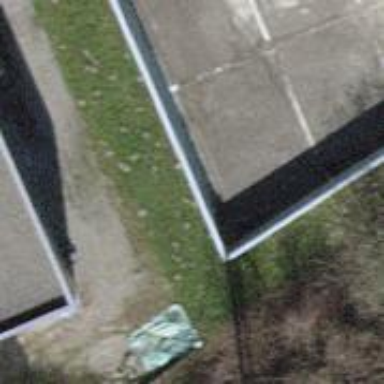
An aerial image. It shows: Wall barrier.